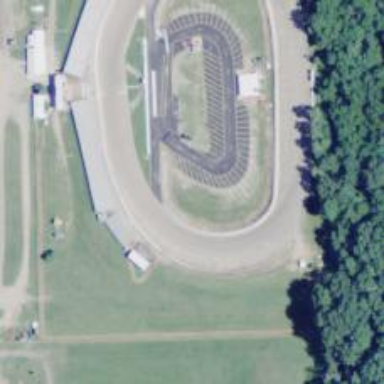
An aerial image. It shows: Raceway for motor sports.